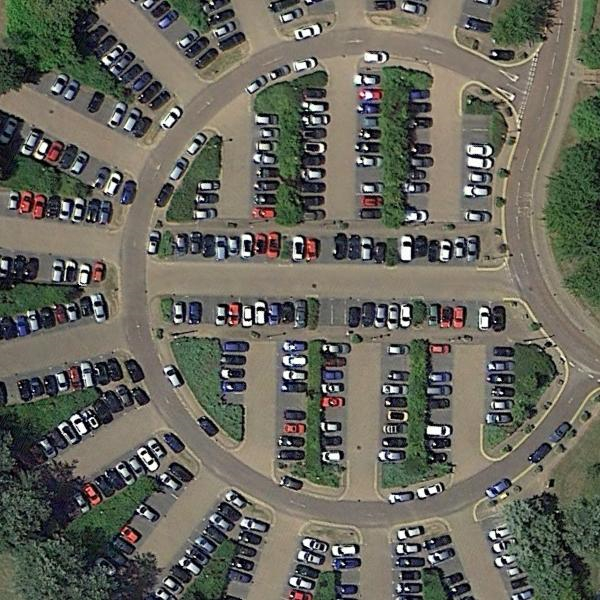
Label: Parking